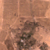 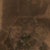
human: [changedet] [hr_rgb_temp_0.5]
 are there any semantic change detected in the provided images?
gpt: Nothing has changed.